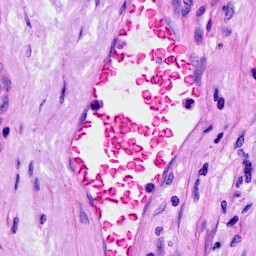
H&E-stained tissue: Ovarian